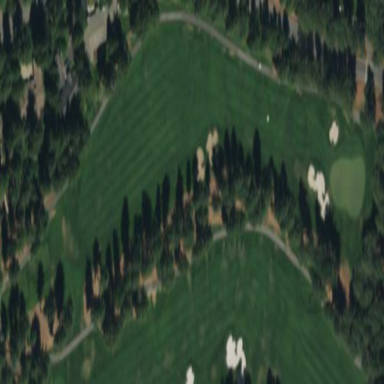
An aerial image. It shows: Rough area on grassy golf course.